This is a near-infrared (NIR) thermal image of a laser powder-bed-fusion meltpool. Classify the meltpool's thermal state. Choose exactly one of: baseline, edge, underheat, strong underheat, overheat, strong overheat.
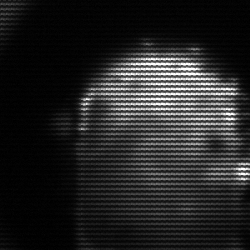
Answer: baseline